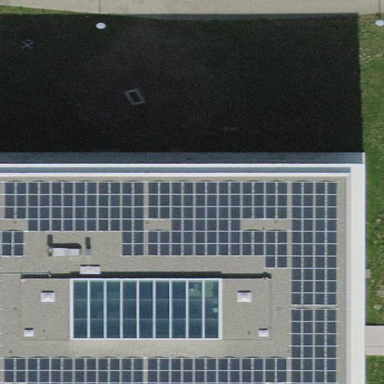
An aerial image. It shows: Solar photovoltaic panel generator placed on the roof.